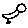
Label: bird